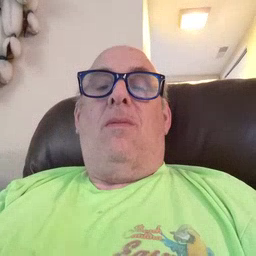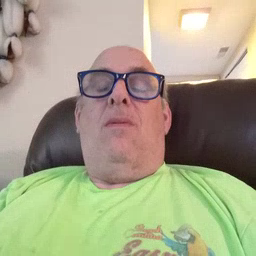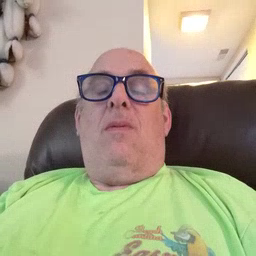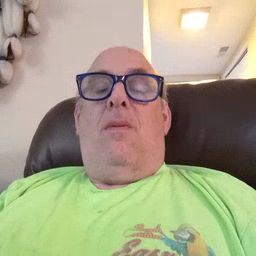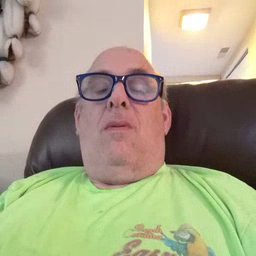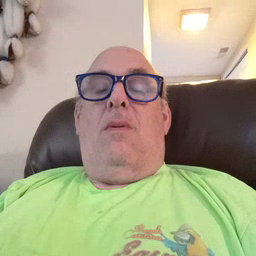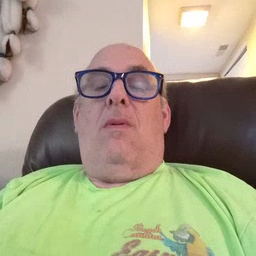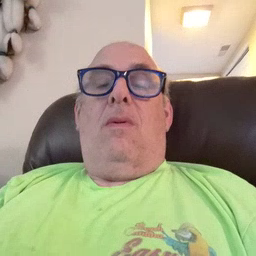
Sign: owl